Question: Our senior developer wrote the following code, as an example:
'''
public class TokenParser
{
private Token token;
public Token Parse(HttpRequestMessage r)
{
IOwinContext context = r.GetOwinContext();
token = new Token();
ParseData(context);
return token;
}
private void ParseData(IOwinContext context)
{
token.Name= context.Authentication.User.Claims.Single(x => x.Type == ClaimTypes.Name).Value;
}
}
'''
(There is also a "Token.cs" class that just has a name property as string.)
Our <URL> JWT payload looks like this:
'''
{
"iss": "https://someissuer.com/",
"sub": "I want this string, atm I get it manually",
"aud": "11543fdsasf23432",
"exp": <PHONE>,
"iat": <PHONE>
}
'''
The problem I run into is that when I try to get claim by Type "sub", nothing comes up (and it's not in the list). BUT "sub" seems to be an <URL>.
What am I doing wrong here? Go do I get the subject ("sub") claim?
Edit: For those recommending system.IdentityModel - I get this error when trying to use it:

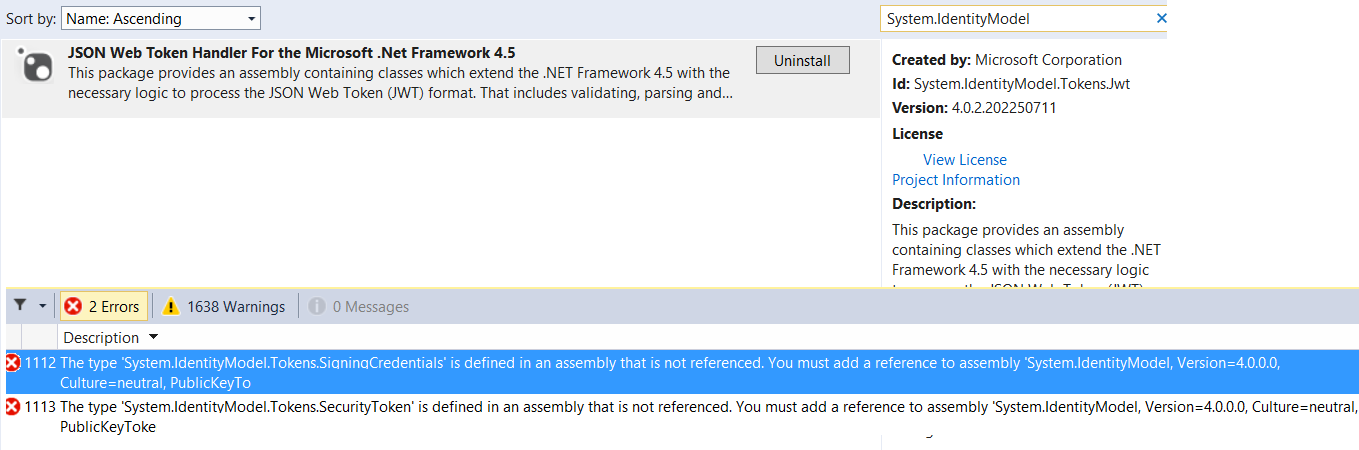
Answer: If you have the token in JWT format you can use and get the subject as shown below
'''
var jwtToken = new JwtSecurityToken(token);
jwtToken.Subject
'''